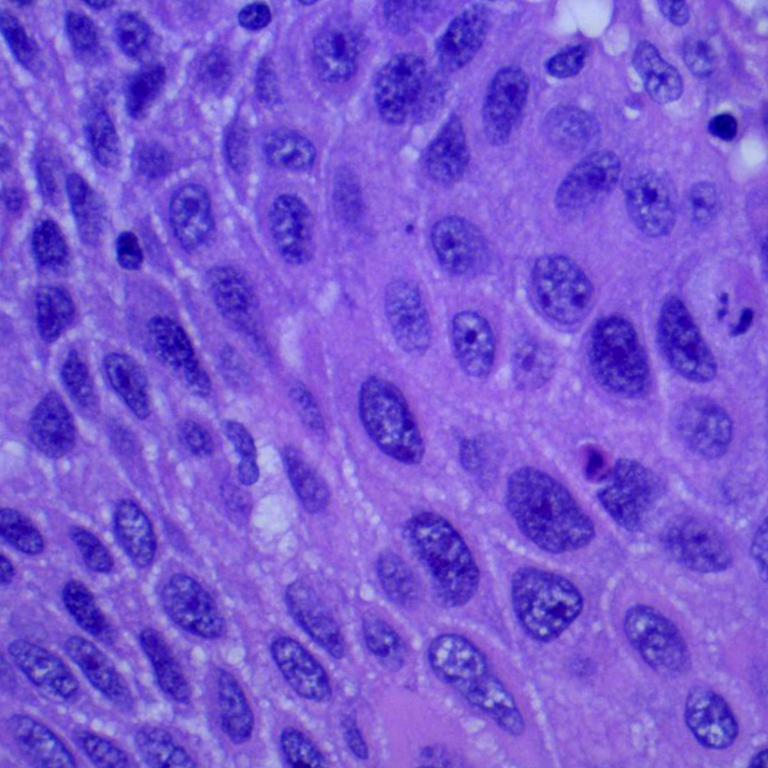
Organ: lung
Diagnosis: squamous carcinomas